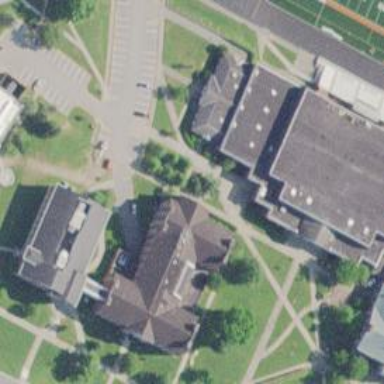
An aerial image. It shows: College building.